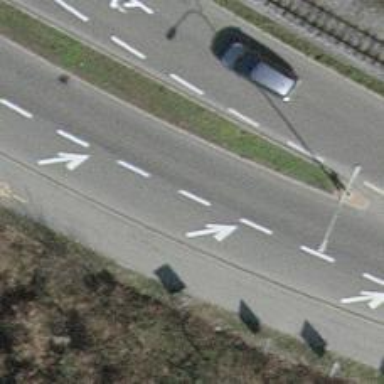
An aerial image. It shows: Secondary road with asphalt surface and separate sidewalk.